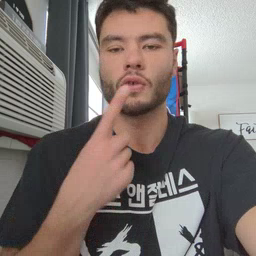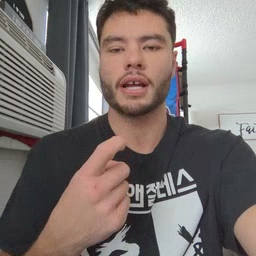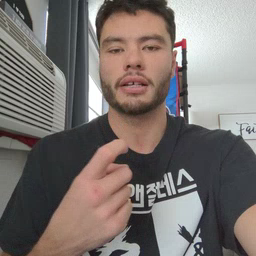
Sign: red